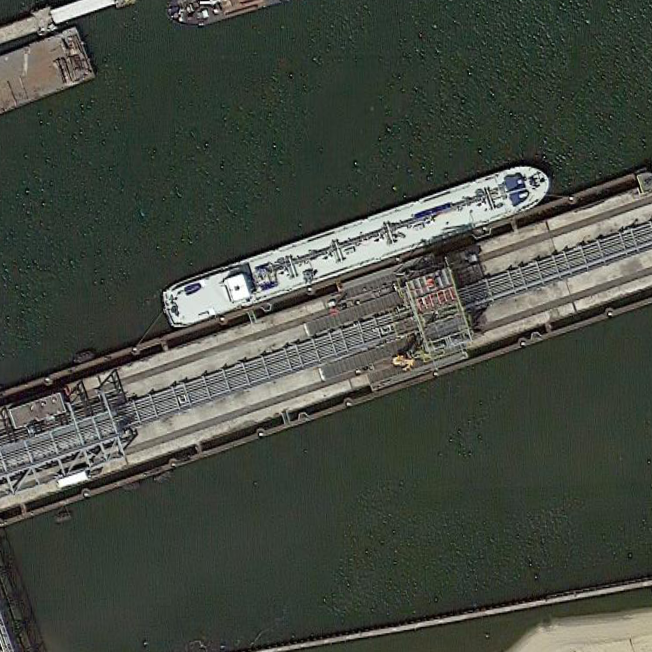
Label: civil